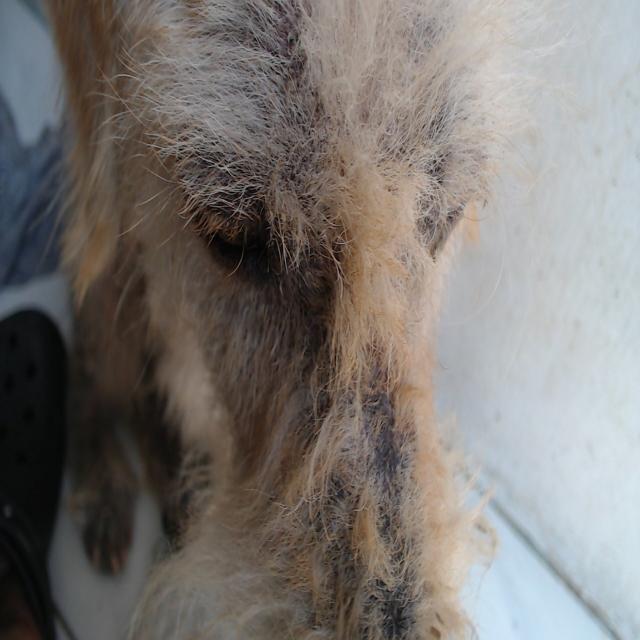
Canine demodicosis (Demodex mange) — caused by Demodex canis mites. Presents with alopecia, follicular papules, pustules, and comedones. Often localized on face and forelimbs.